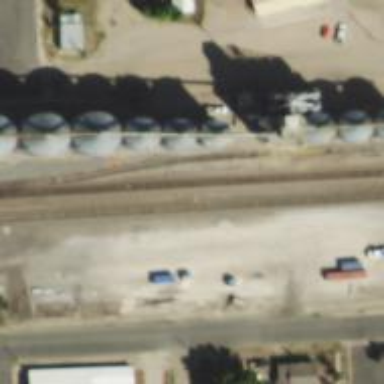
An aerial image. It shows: Railway yard.